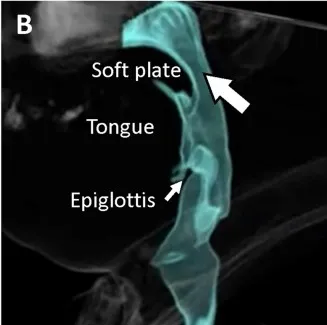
Reconstructed images of four-dimensional computed tomography. (C) Virtual endoscopic image from the subglottic view. The glottis closes at the terminal stage of inspiration during sleep (yellow arrow).
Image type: radiology (ct)